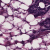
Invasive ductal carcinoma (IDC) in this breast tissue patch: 0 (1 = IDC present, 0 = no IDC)